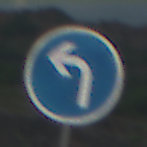
Verkehrszeichen: VorgeschriebeneFahrtrichtungLinks
Umgebung: Outdoor, Nature
Tageszeit: MorningAfternoon
Wetter: PartlyCloudy
Licht: Natural
Jahreszeit: NotSpecified
Kontrast: LowContrast